【题型】填空题　【知识点】平面几何　【难度】medium
如图，已知 $AB$ 是半圆 $O$ 的直径，直径长为 2，点 $C,D$ 均在半圆 $O$ 上，且都不与点 $A,B$ 重合，$A,B,C,D$ 四点依次按照逆时针方向排列．若 $CD$ 的长为 $\sqrt{2}$，则 $\overrightarrow{AC} \cdot \overrightarrow{BD}$ 的取值范围为 \underline{\hspace{3cm}}.

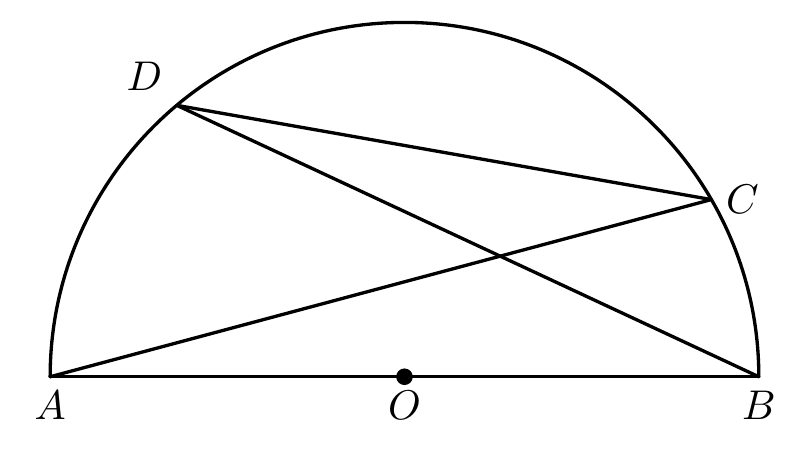
【解答】
\noindent
【答案】$\left[-1-\sqrt{2}, -2\right)$

\vspace{1em}

\noindent
【解析】

\noindent
连接 $OC, OD$，由 $CD = \sqrt{2}, AB = 2$，

\noindent
知 $OD = 1 = OC$，$\therefore DO^2 + CO^2 = CD^2$，$\therefore \angle DOC = \dfrac{\pi}{2}$，

\noindent
设 $\angle COB = \theta$，则 $\theta$ 为锐角，且 $\angle DOA = \dfrac{\pi}{2} - \theta$，

\noindent
所以
$$
\overrightarrow{AC} \cdot \overrightarrow{BD} = (\overrightarrow{OC} - \overrightarrow{OA}) \cdot (\overrightarrow{OD} - \overrightarrow{OB}) = 0 - \cos\theta - \cos\left(\dfrac{\pi}{2} - \theta\right) - 1
$$
$$
= -1 - \sqrt{2}\sin\left(\theta + \dfrac{\pi}{4}\right),
$$

\noindent
由于 $\theta + \dfrac{\pi}{4} \in \left(\dfrac{\pi}{4}, \dfrac{3\pi}{4}\right)$，所以 $\sin\left(\theta + \dfrac{\pi}{4}\right) \in \left(\dfrac{\sqrt{2}}{2}, 1\right]$，

\noindent
即 $\overrightarrow{AC} \cdot \overrightarrow{BD}$ 的取值范围为 $\left[-1-\sqrt{2}, -2\right)$.

\noindent
故答案为：$\left[-1-\sqrt{2}, -2\right)$

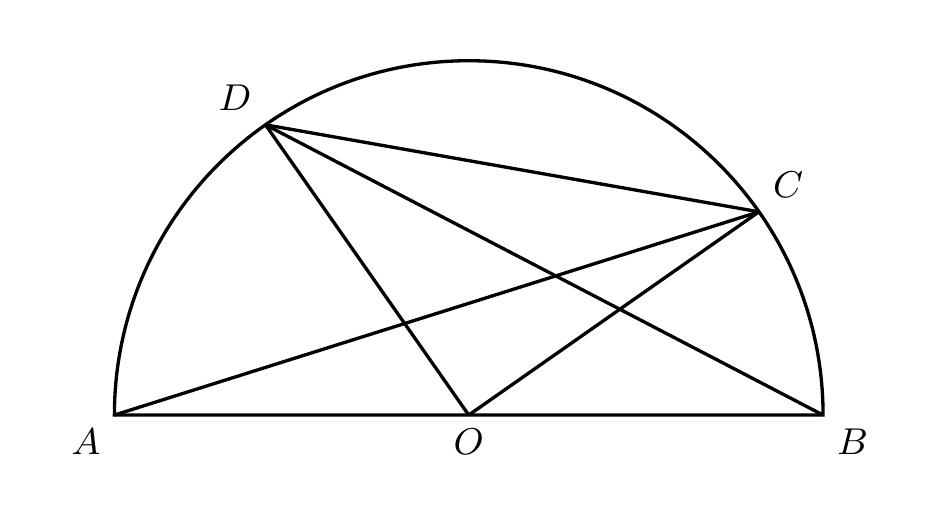